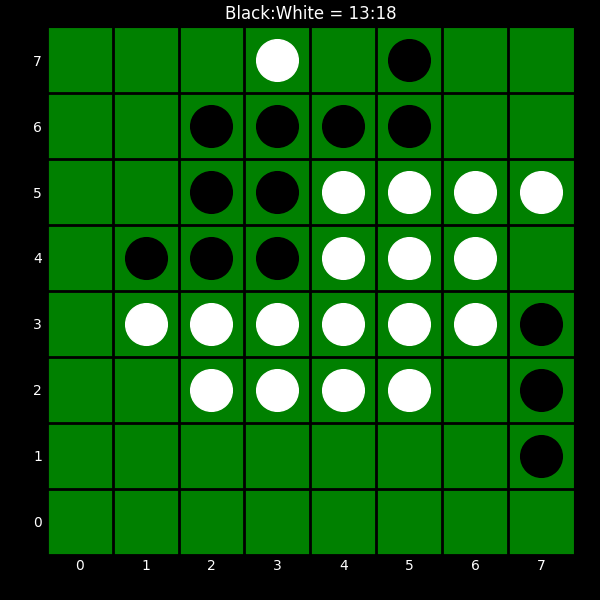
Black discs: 13
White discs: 18